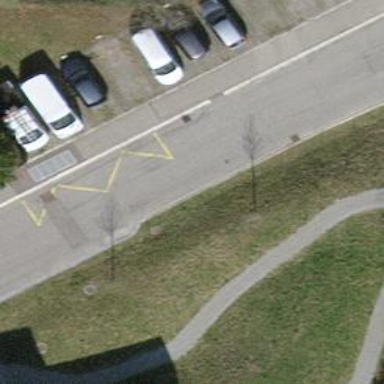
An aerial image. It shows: Platform for public transport. The platform is located by the road.